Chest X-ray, AP view. Patient: 33 years old, sex M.
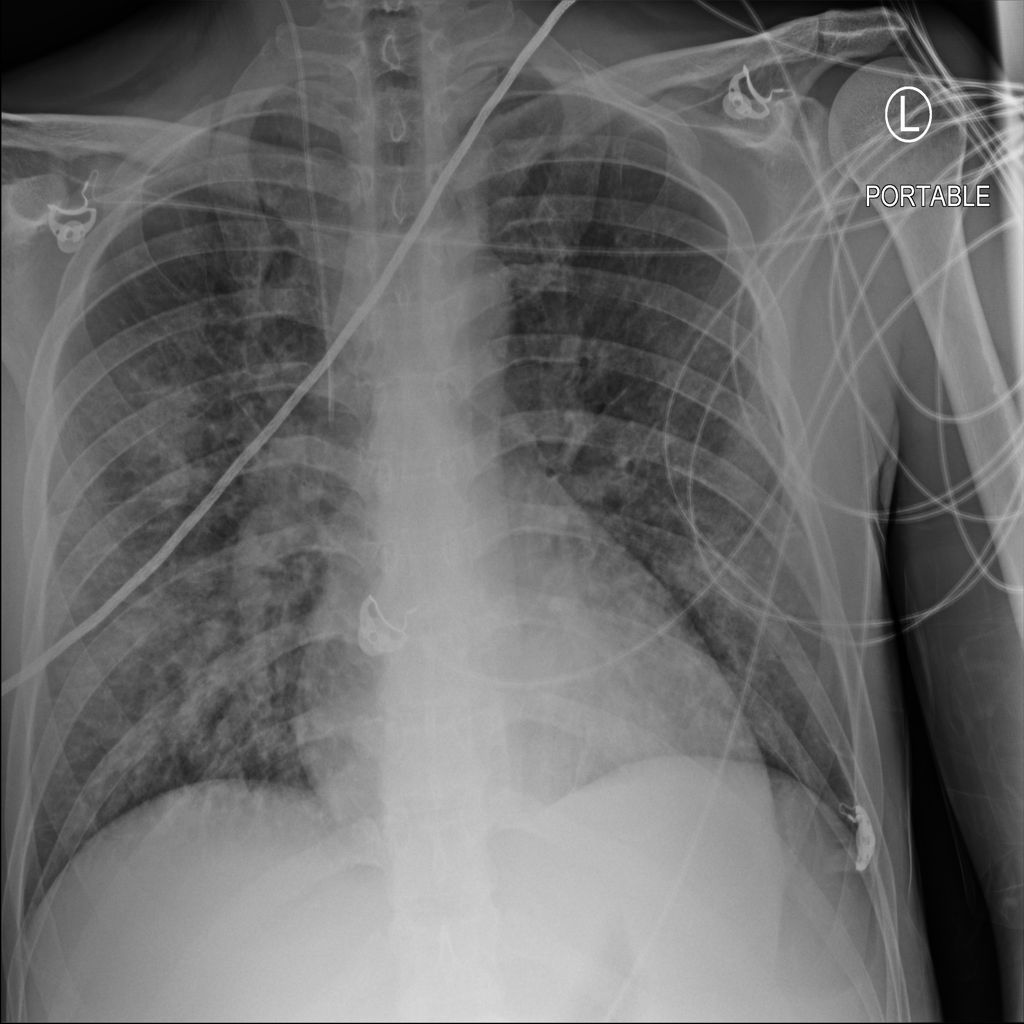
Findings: Edema